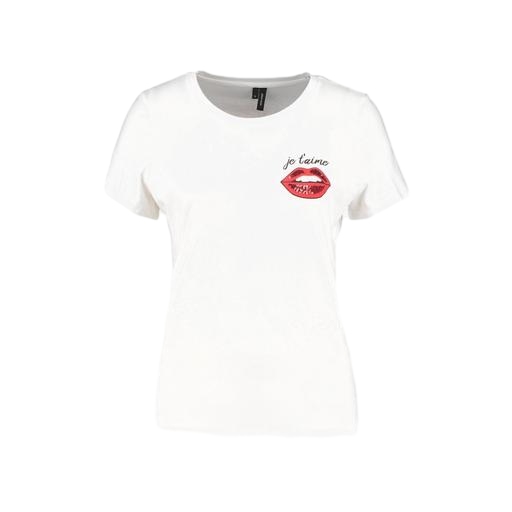
white lips tee, only white t-shirt, multicolor kiss t-shirt, white background